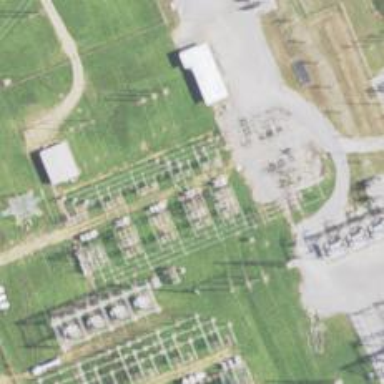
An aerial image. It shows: Switch used for power control.